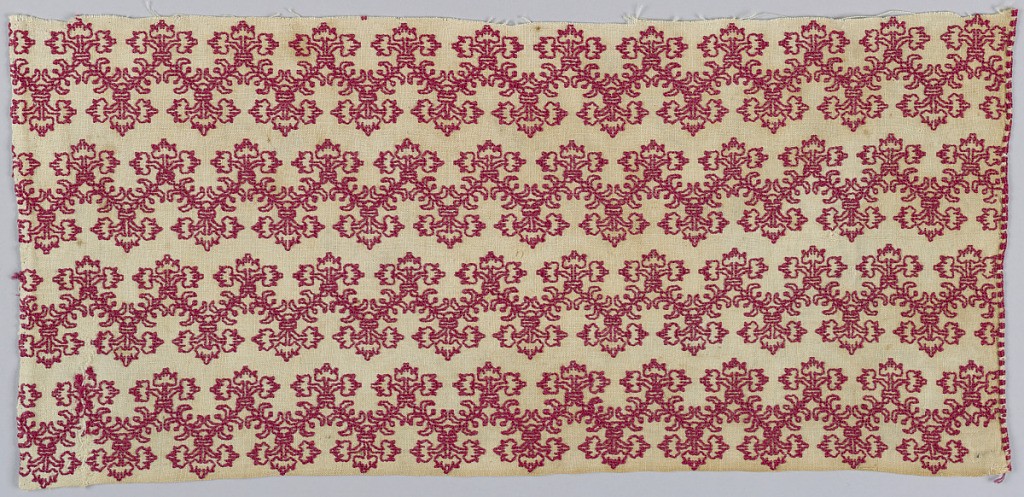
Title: Fragment
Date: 17th century
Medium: silk on linen Technique: embroidery using double-running stitches on plain weave Label: Silk double-running stitches on linen plain weave
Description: White linen ground with red silk embroidery in horizontal lines of zigzag, symmetrical, three-stemmed, conventionalized floral design.